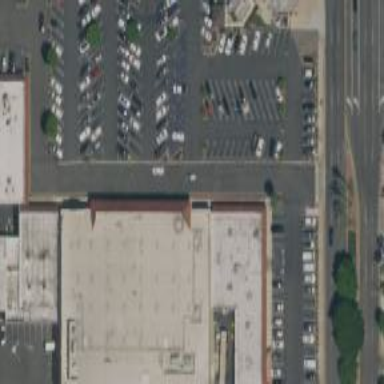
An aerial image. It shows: Commercial building.